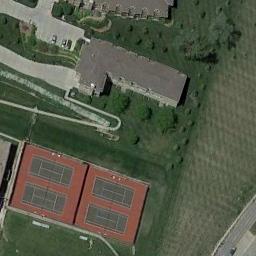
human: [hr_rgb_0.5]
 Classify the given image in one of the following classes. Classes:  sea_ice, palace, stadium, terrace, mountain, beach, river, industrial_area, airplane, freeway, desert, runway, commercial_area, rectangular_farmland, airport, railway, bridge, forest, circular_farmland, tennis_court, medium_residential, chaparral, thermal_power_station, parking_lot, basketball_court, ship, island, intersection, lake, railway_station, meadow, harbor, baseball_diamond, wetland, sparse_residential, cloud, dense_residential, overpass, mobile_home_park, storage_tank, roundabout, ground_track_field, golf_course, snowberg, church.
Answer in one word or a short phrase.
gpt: tennis_court